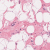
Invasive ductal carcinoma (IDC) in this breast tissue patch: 0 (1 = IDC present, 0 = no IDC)